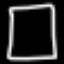
Label: square